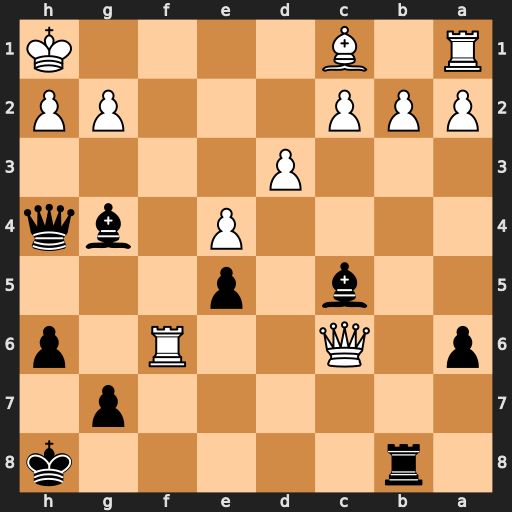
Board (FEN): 1r5k/6p1/p1Q2R1p/2b1p3/4P1bq/3P4/PPP3PP/R1B4K
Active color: b
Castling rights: -
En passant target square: -
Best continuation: Qe1+ Rf1 Qxf1#